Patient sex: M
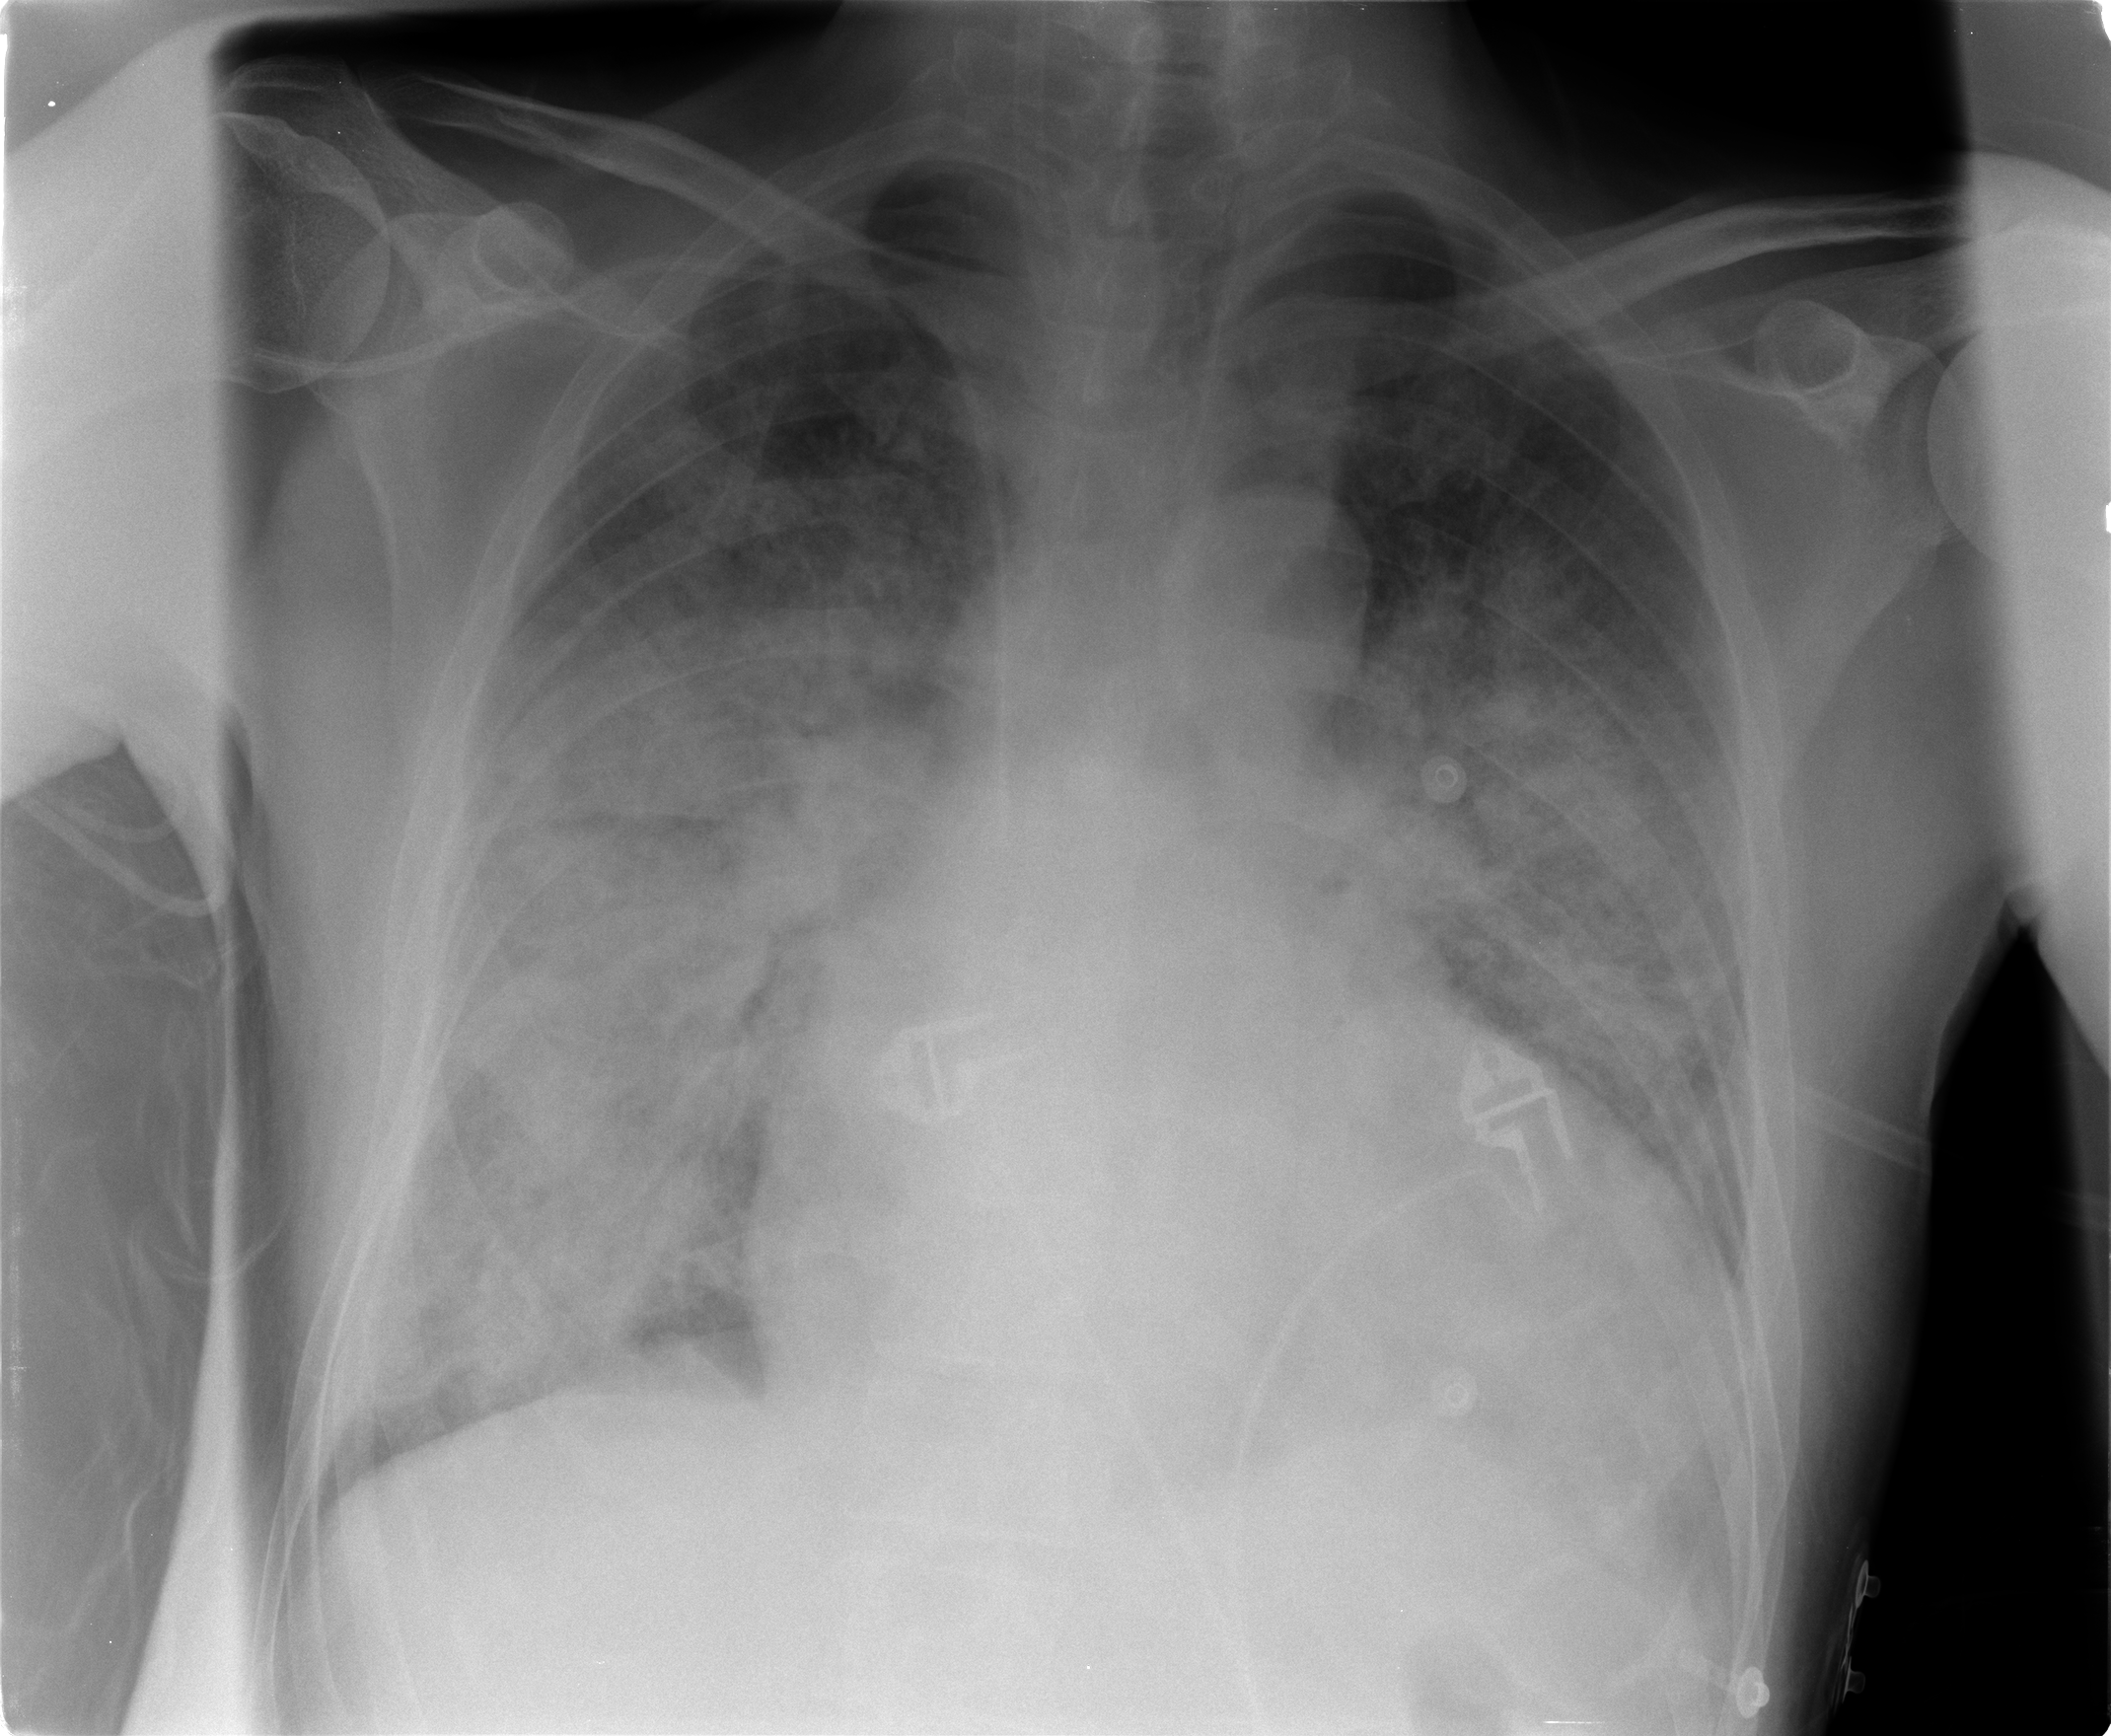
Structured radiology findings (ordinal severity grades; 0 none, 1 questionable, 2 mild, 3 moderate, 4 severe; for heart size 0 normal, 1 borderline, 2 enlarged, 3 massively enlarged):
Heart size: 3
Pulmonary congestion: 3
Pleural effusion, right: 0
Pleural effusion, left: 0
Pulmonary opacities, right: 4
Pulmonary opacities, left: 3
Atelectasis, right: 2
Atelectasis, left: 2